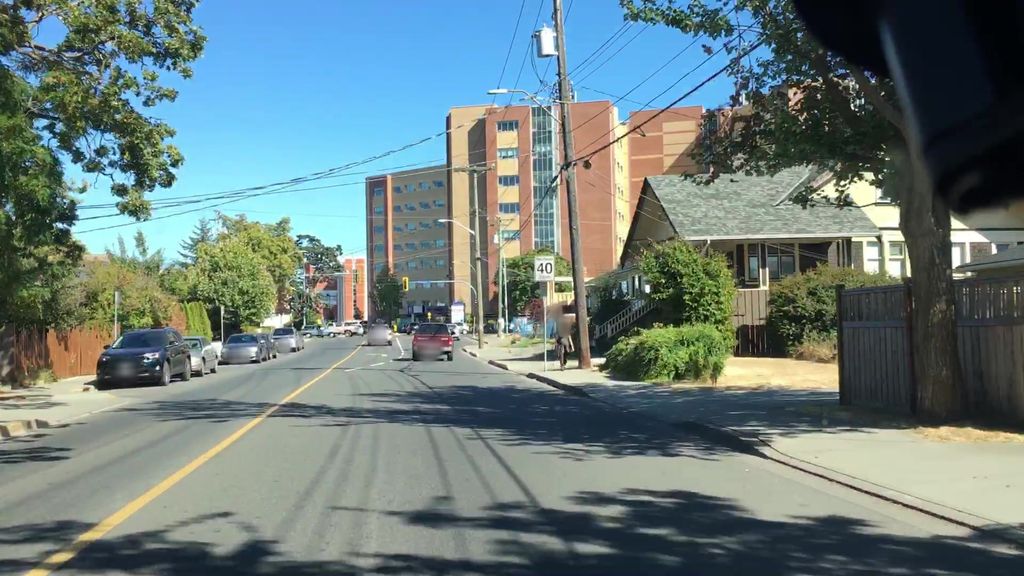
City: victoria